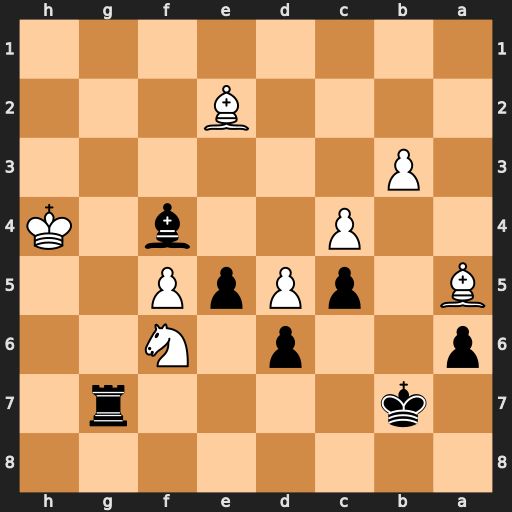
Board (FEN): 8/1k4r1/p2p1N2/B1pPpP2/2P2b1K/1P6/4B3/8
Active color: b
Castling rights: -
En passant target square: -
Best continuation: Bg5+ Kh5 Bxf6